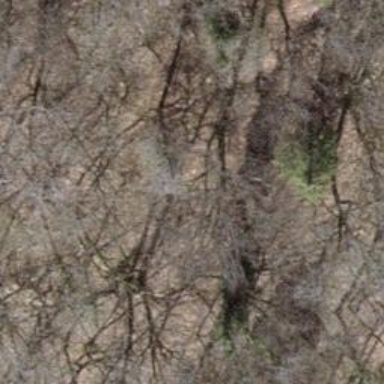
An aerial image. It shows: Deciduous tree with broadleaved leaves.